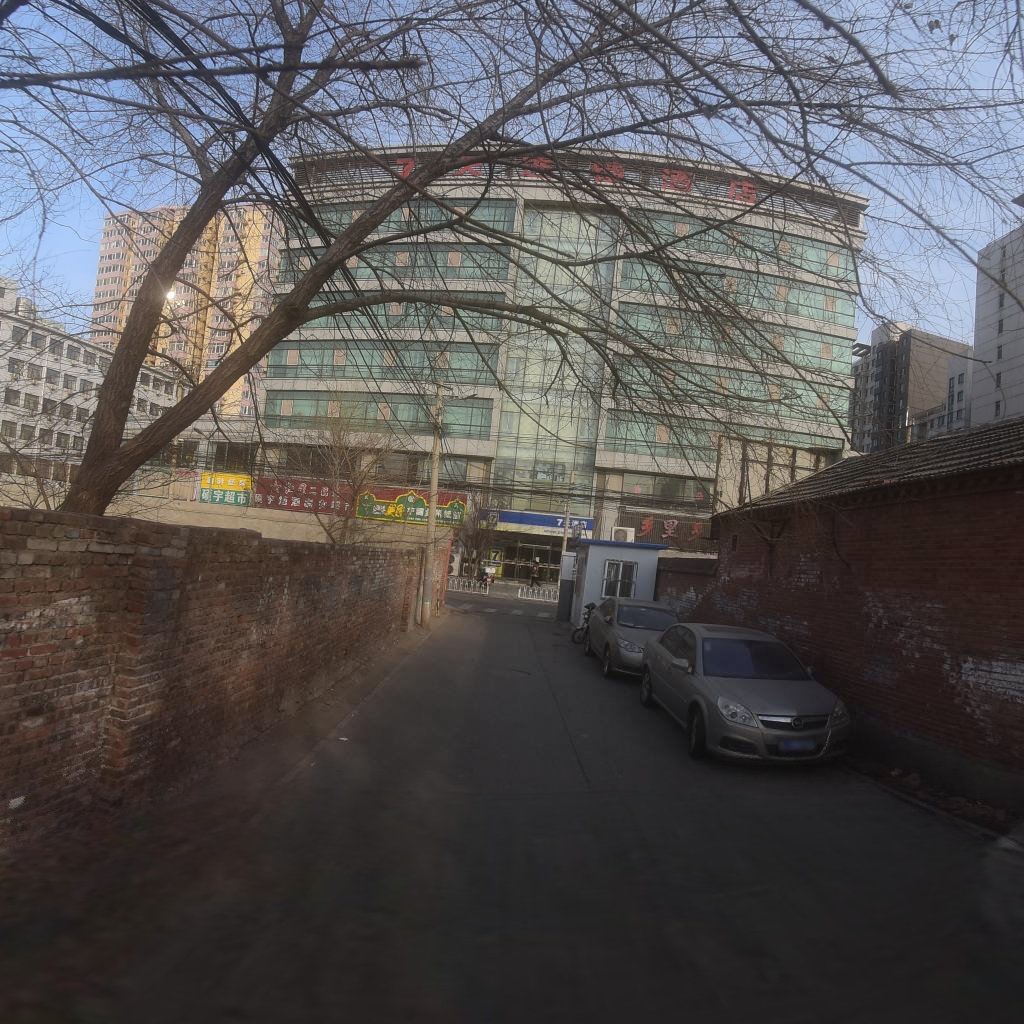
Region: Chaoyang
Road damage annotations: longitudinal crack